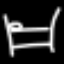
Label: bed